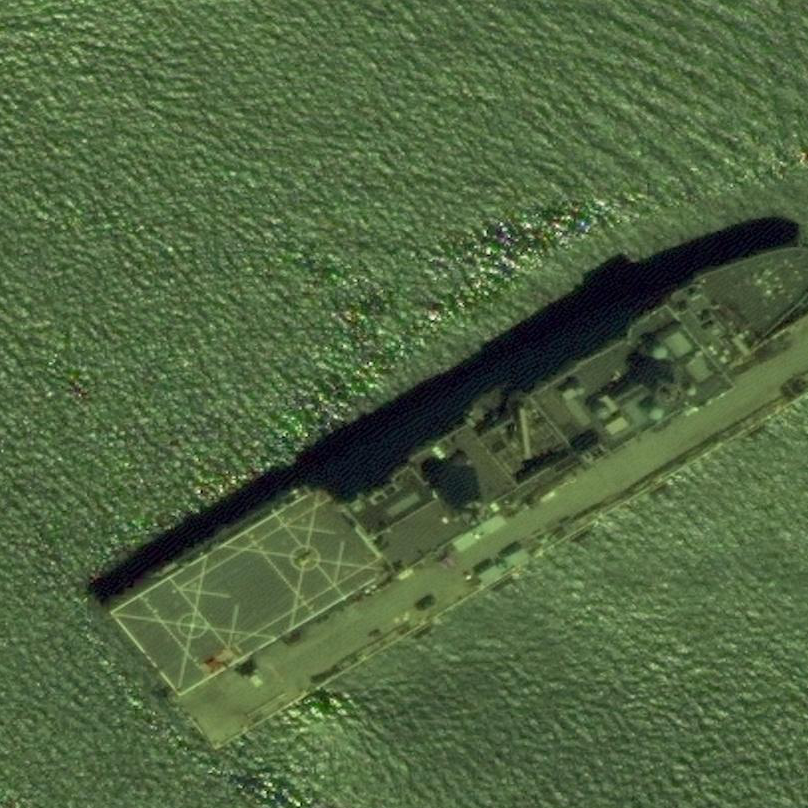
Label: Whitby_Island-class_dock_landing_ship